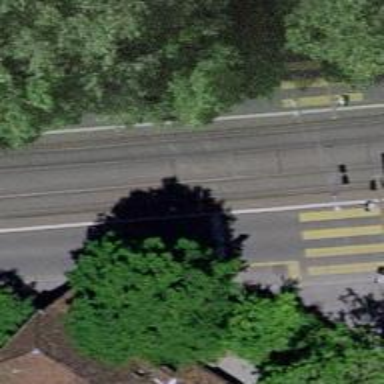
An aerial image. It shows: Asphalt cycleway for cycling.